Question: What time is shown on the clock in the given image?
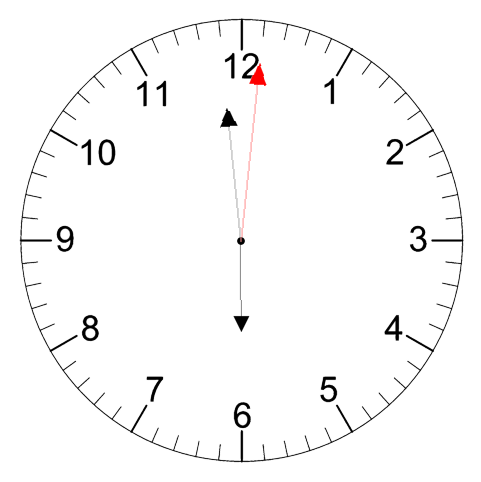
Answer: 05:59:01